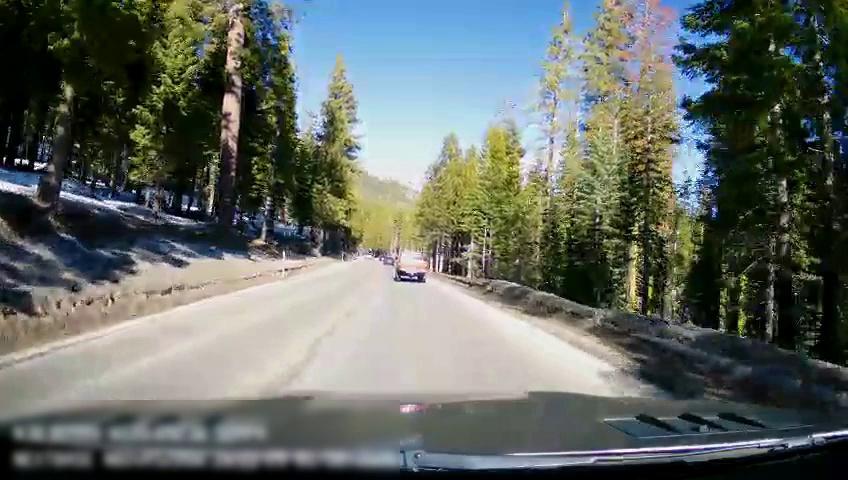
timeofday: Day
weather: Sunny
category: Drivable Space
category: Vehicles | Car
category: Vehicles | Truck
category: Lanes | Opposite Lane